Question: I'm working on a code that will find revisions in a Word document, and report the revision and number from the list (the step number) in a separate table (which is already set up and good to go). (See the attached picture). So for example, any revision in row 3 will report step number 10.1. So what I was thinking was that for each revision it would go to the HOME cell on the row where the step number is located (and then if there is none it moves up to find one). That worked fine when there wasn't any revisions and I just placed the cursor in random cells. I think what's wrong with my code is that it's not placing the cursor at the revision, so having code moving the cursor to the beginning row doesn't do anything.
I tried changing
stepnumber = oRevision.Range.Paragraphs(1).Range.ListFormat.ListString
to
stepnumber = oRevision.Range.Rows(1).Range.ListFormat.ListString
but got the error for vertically merged cells.
How can I get the revision text and step number for any cell in the table?
'''
Dim oRange As Range
Dim oRevision As Revision
Dim strText As String
Dim n As Long
Dim i As Long
For Each oRevision In oDoc.Revisions
Select Case oRevision.Type
'Only include insertions and deletions
Case wdRevisionInsert, wdRevisionDelete
'In case of footnote/endnote references (appear as Chr(2)),
'insert "[footnote reference]"/"[endnote reference]"
With oRevision
'Get the changed text
strText = .Range.Text
stepnumber = oRevision.Range.Paragraphs(1).Range.ListFormat.ListString
If oRevision.Range.Rows(1).Range.ListFormat.ListString = "" Then
oRevision.Range.Select
Selection.HomeKey Unit:=wdRow
stepnumber = oRevision.Range.Paragraphs(1).Range.ListFormat.ListString
ElseIf oRevision.Range.Paragraphs(1).Range.ListFormat.ListString = "" Then
Do
Selection.MoveUp Unit:=wdLine, Count:=1
Loop Until oRevision.Range.Paragraphs(1).Range.ListFormat.ListString <> ""
stepnumber = oRevision.Range.Paragraphs(1).Range.ListFormat.ListString
End If
End With
'Add 1 to counter
n = n + 1
'Add row to table
Set oRow = oTable.Rows.Add
'Insert data in cells in oRow
With oRow
'SECTION
.Cells(1).Range.Text = _
"Step " & stepnumber
'Type of revision
If oRevision.Type = wdRevisionInsert Then
.Cells(2).Range.Text = "Inserted: " & strText
.Range.Font.Bold = False
Else
.Cells(2).Range.Text = "Deleted: " & strText
.Range.Font.Bold = False
End If
End With
End Select
Next oRevision
'''

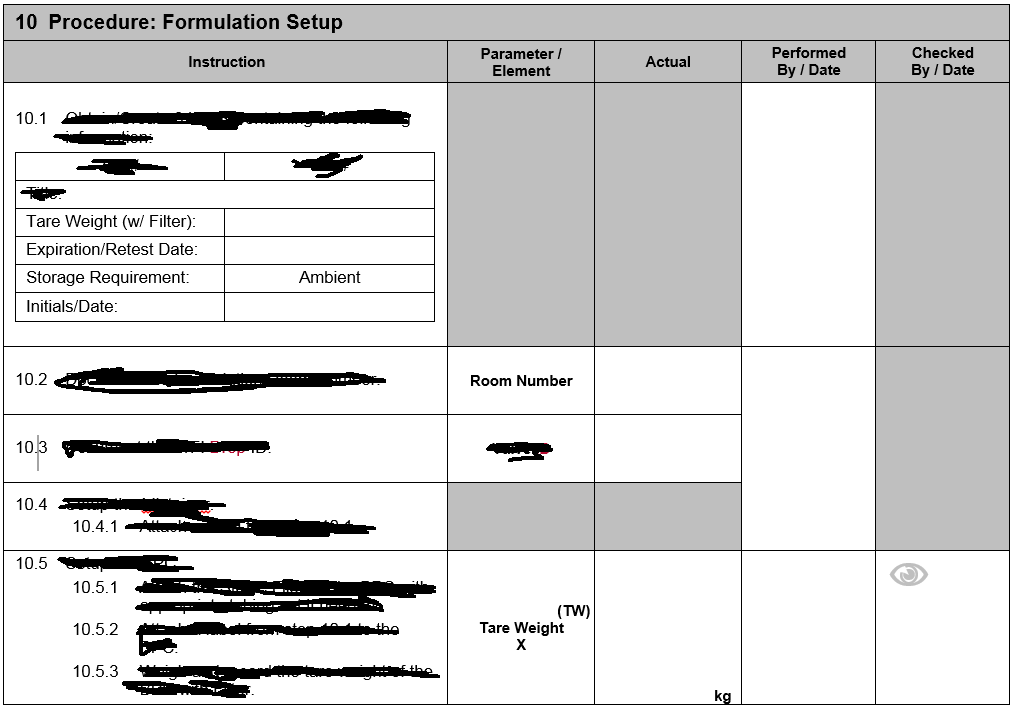
Answer: You can use the 'Table.Cell(r, c)' approach to get around your merged cells issue:
'''
Sub Tester()
Dim rng As Range, rev As Revision, c As Cell
Dim rownum As Long
For Each rev In ThisDocument.Revisions
Set rng = rev.Range
rng.Collapse direction:=wdCollapseStart
If rng.Information(wdWithInTable) Then
rownum = rng.Information(wdEndOfRangeRowNumber)
Set c = rng.Tables(1).Cell(rownum, 1) 'first cell on the row
Debug.Print c.Range.Paragraphs(1).Range.ListFormat.ListString
End If
Next rev
End Sub
'''